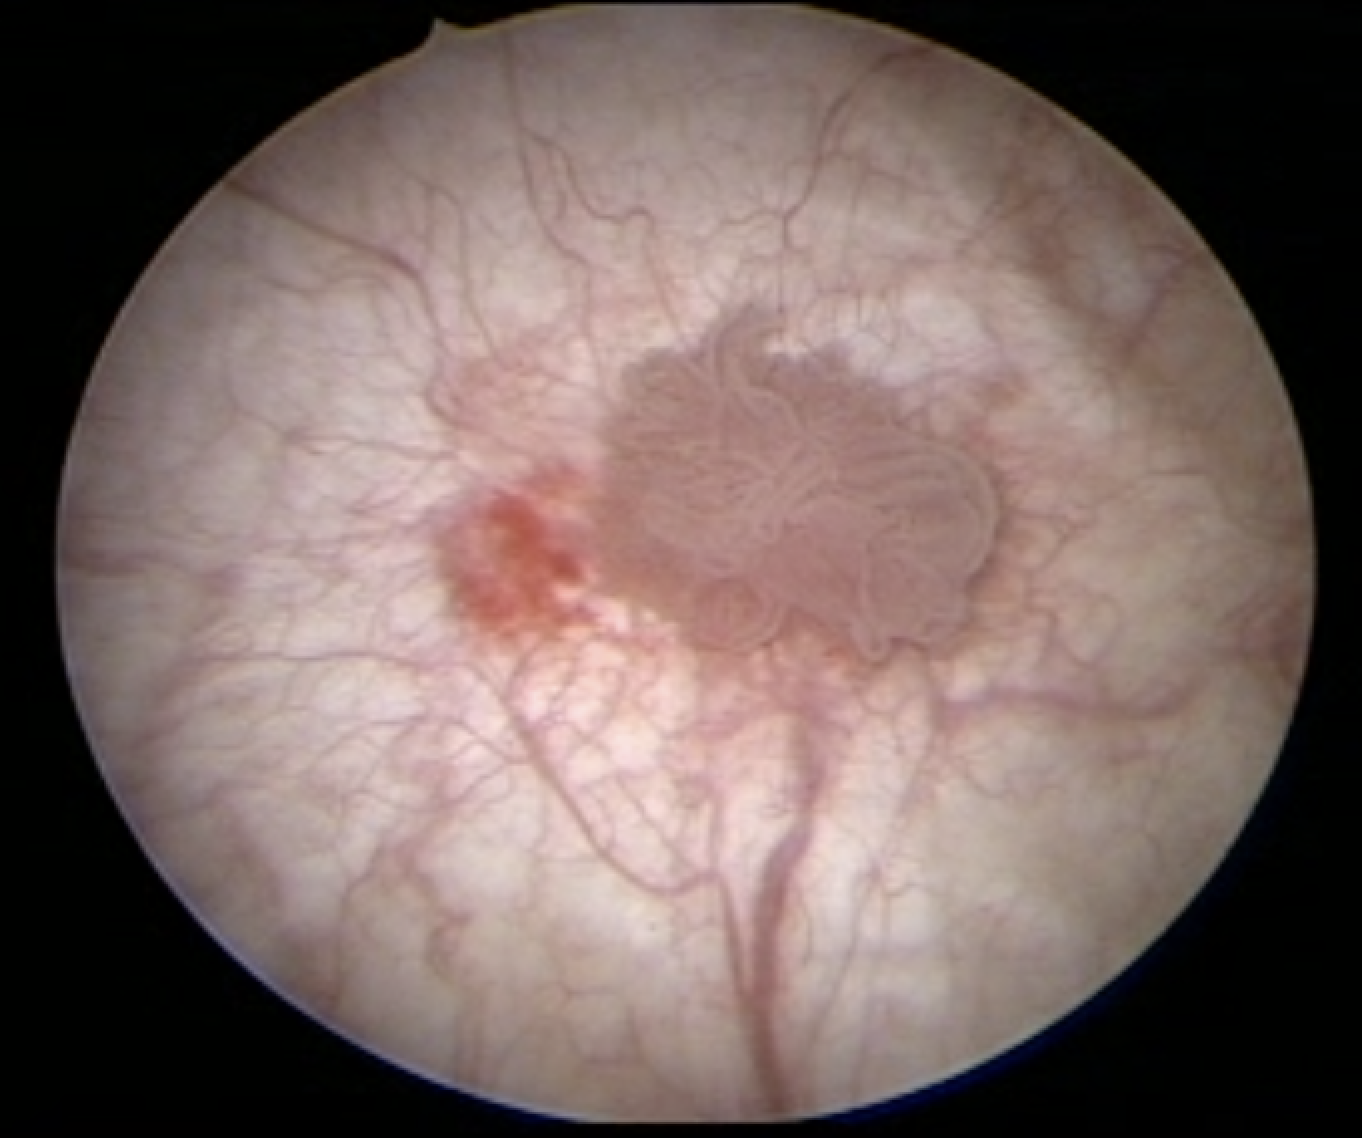
Modality: WLC
Class: Malignant
Subclass: LowGradePapillary
Lesion: L1
Stage: Ta
Morphology: Papillary
Bladder cancer association: Yes